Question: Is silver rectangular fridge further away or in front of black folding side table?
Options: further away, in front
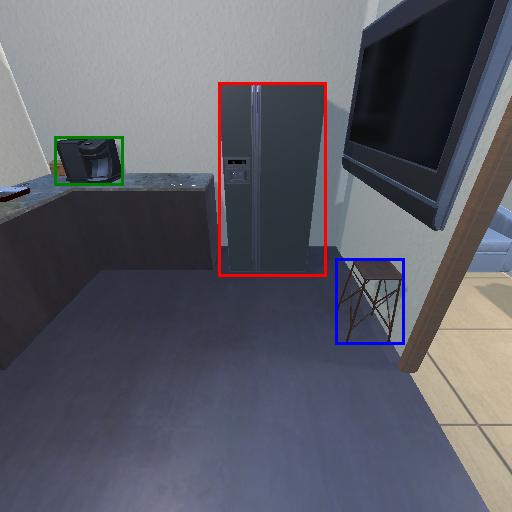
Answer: further away